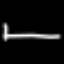
Label: bed